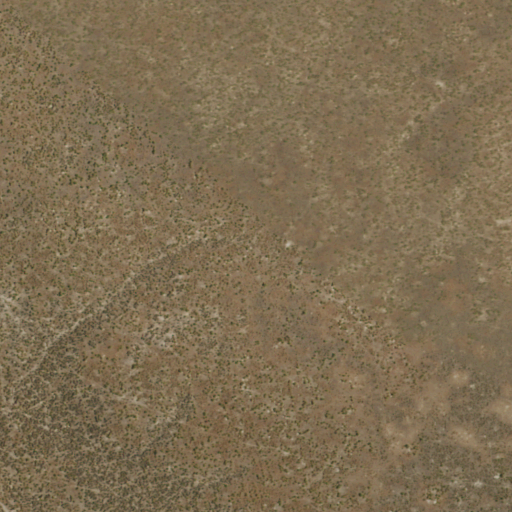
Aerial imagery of plain(s) in Nevada named Dun Glen Flat containing only shrub